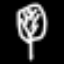
Label: leaf